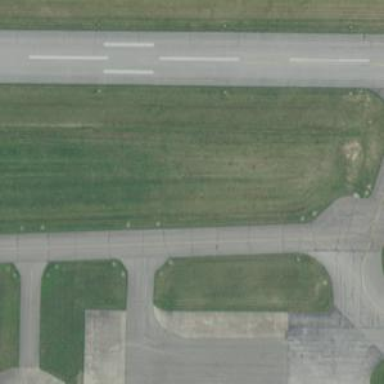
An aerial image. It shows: Image of taxiway at airport.